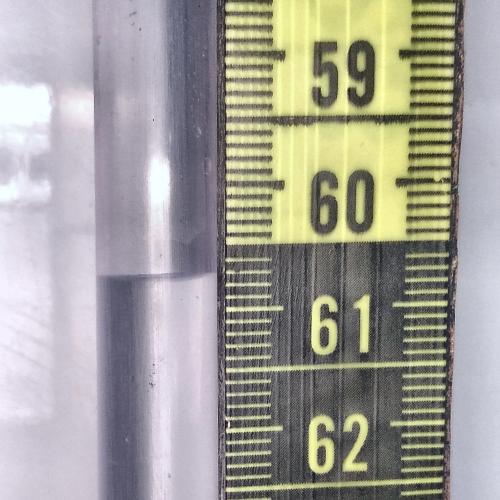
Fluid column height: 60.7 cm